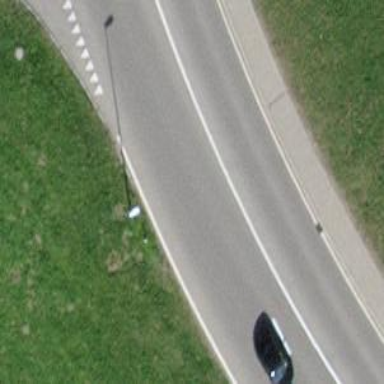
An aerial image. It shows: Secondary road with asphalt surface and sidewalk on the left side.